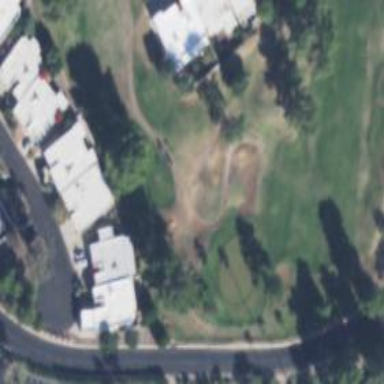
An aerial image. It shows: Pathway for golfing.